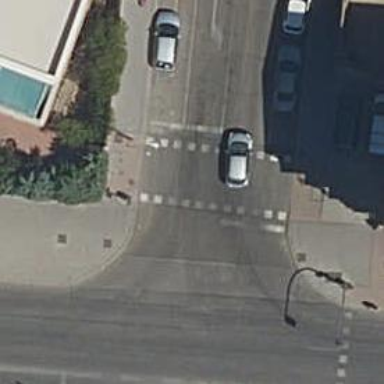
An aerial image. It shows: Crossing with traffic signals.